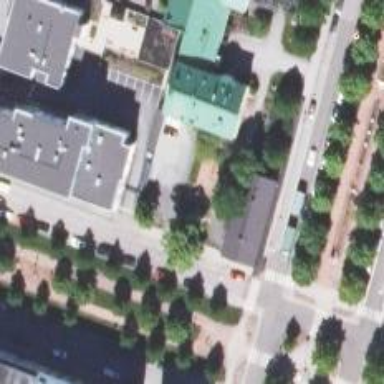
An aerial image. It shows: Kindergarten.